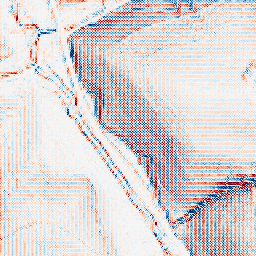
Category: wavelet
Decomposition family: wavelet_dwt
Decomposition parameters: wavelet: haar
level: 1
Upsampling method: regularized
Upsampling parameters: scale: 2
lambda_reg: 0.001
Upsampling scale: 2